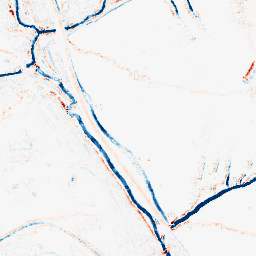
Category: morphological
Decomposition family: morphological_rect
Decomposition parameters: operation: average
width: 5
height: 5
Upsampling method: sinc_blackman
Upsampling parameters: scale: 2
kernel_size: 16
Upsampling scale: 2